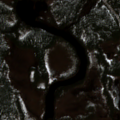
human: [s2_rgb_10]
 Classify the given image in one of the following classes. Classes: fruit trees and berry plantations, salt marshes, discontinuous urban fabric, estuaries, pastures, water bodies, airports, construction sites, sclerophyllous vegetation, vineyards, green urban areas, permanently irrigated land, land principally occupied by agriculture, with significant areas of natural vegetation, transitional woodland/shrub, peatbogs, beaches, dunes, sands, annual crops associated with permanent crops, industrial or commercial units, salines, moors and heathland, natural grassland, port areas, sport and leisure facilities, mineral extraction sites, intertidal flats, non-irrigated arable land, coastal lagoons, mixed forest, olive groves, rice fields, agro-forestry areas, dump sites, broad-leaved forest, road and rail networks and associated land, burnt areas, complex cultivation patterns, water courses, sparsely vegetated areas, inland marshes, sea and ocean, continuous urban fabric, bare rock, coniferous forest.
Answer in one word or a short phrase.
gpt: coniferous forest